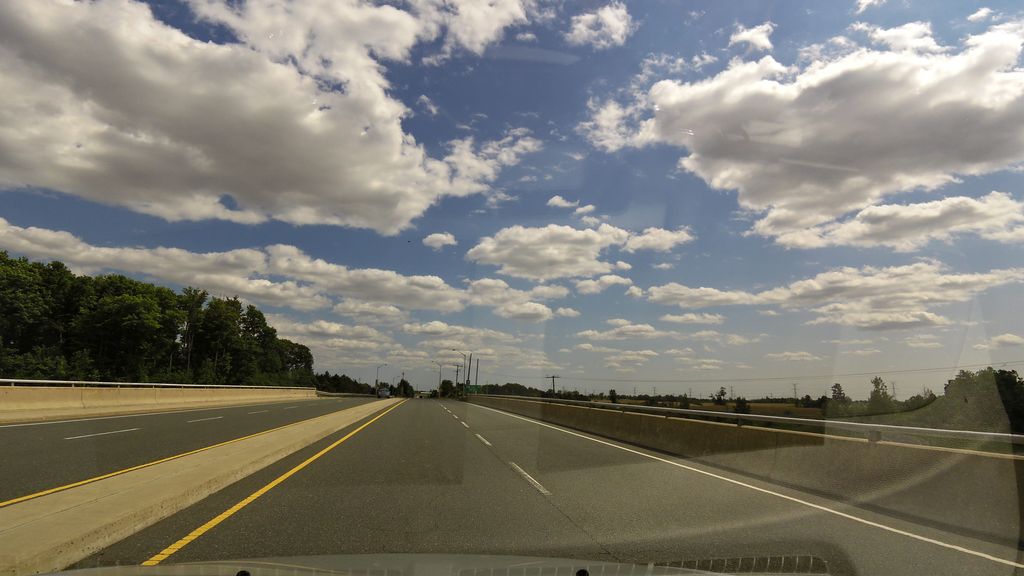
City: hamilton